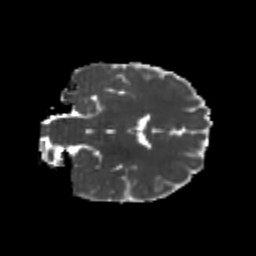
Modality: MD
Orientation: coronal
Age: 19
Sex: male
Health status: healthy
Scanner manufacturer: philips
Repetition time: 7.39 s
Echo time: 0.08599 s